Aerial crown-view tile of a tropical tree (Barro Colorado Island, Panama), acquired 20250414:
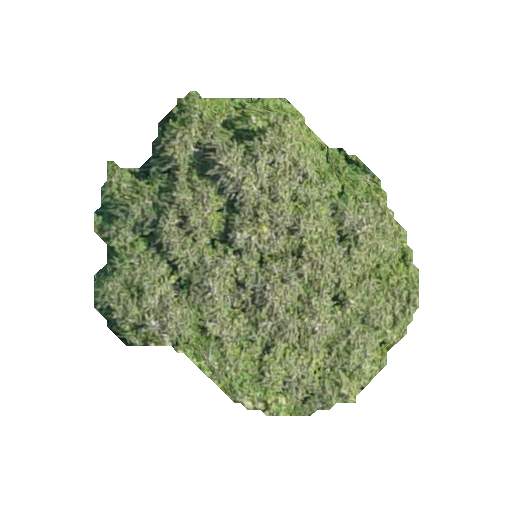
Species: Quararibea asterolepis
GBIF accepted scientific name: Quararibea asterolepis
Crown area: 110.464 m²